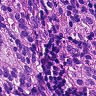
Metastatic tissue present: yes